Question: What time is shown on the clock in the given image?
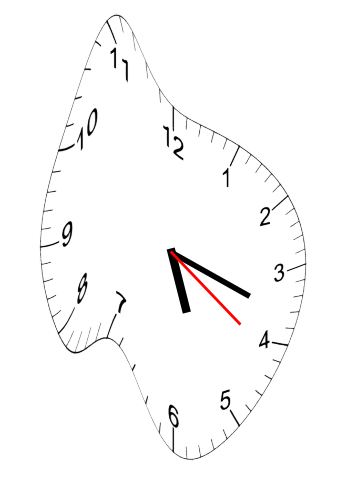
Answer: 05:18:21